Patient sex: M
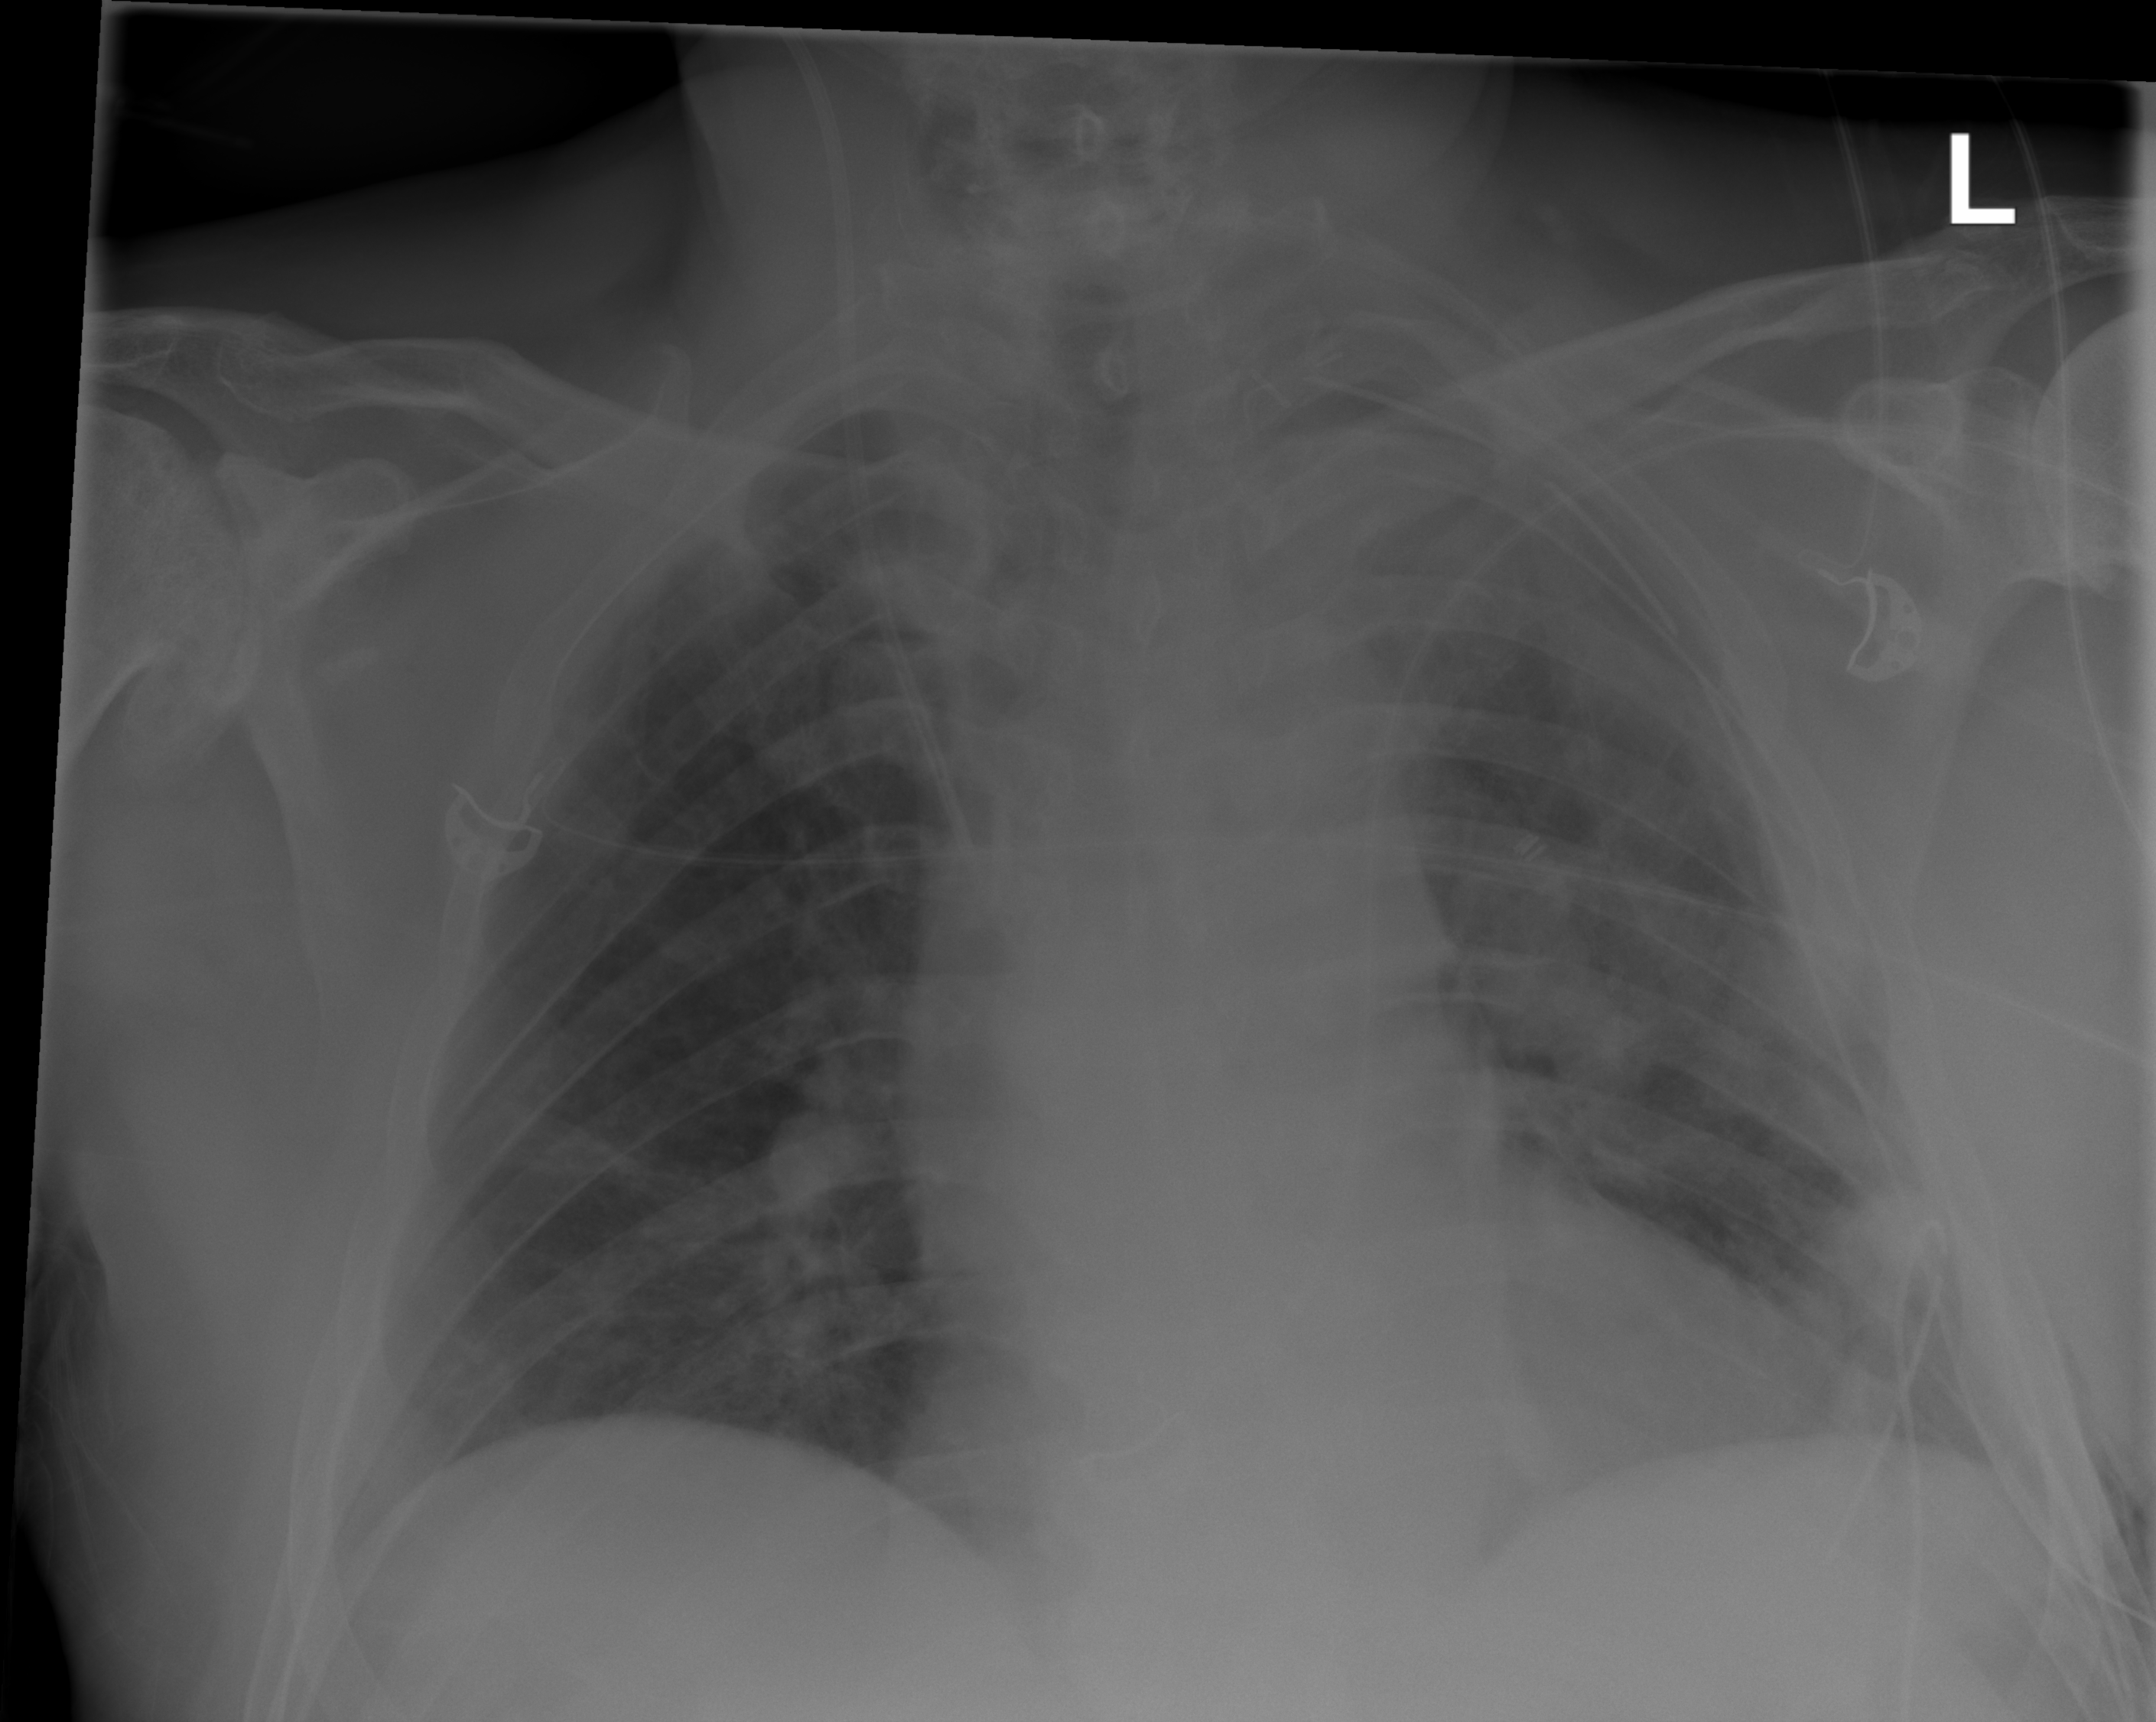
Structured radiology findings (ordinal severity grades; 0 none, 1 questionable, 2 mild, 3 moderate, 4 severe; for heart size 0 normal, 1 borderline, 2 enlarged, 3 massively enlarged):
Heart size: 2
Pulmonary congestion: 2
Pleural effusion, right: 0
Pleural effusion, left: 0
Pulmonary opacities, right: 0
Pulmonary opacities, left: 2
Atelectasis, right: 2
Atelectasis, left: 2